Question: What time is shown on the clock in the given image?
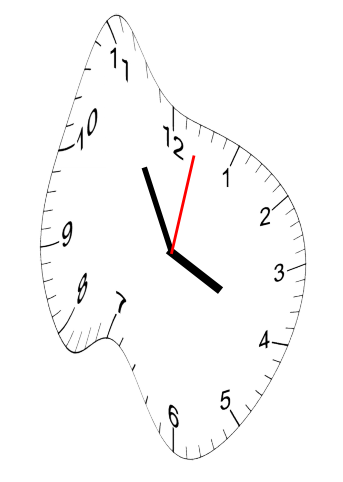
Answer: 03:55:02